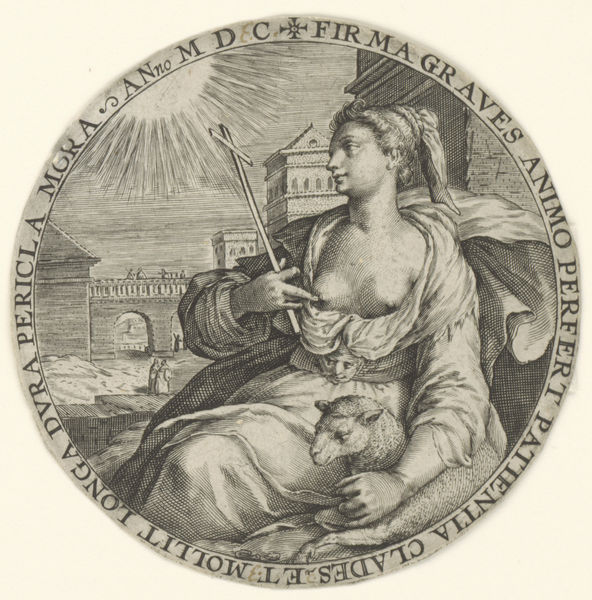
Titel: Geduld
Künstler: Crispijn van de (I) Passe
Standort: Amsterdam
Institution: Rijksmuseum
Schlagwörter: nackt, umhang, fluss, mädchen, stadt, brust, busen, frau, frisur, haar, kleid, schwarz, weiss, zeichnung, gebäude, gürtel, haus, mütze, gesicht, häuser, brücke, kirche, sonne, gewand, rund, tondo, brüste, bogen, stab, tor, lamm, schaf, kreuz, strahlen, schönheit, druck, schwarz weiß, heilige, anbetung, schaaf, latein, kreuzstab, pax, frau nackt, mora, late5